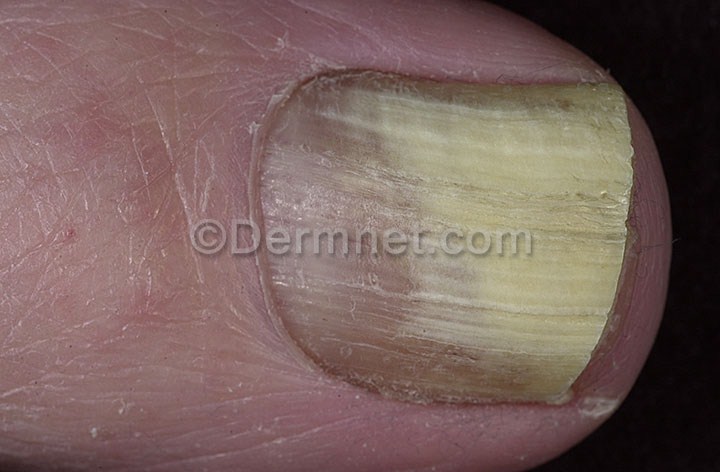
Disease: Nail Fungus and other Nail Disease